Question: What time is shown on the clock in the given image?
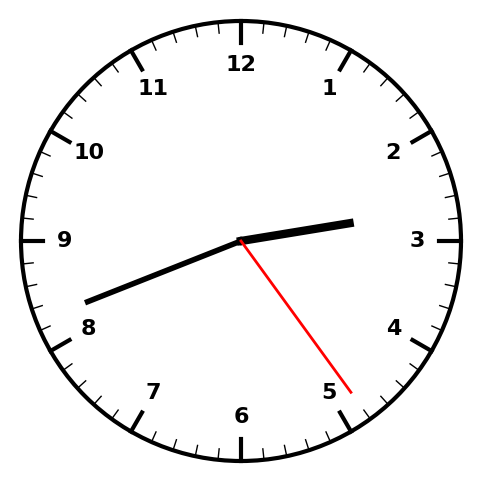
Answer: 02:41:24